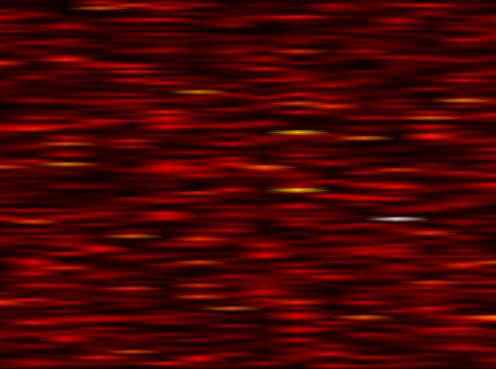
Label: UFMC